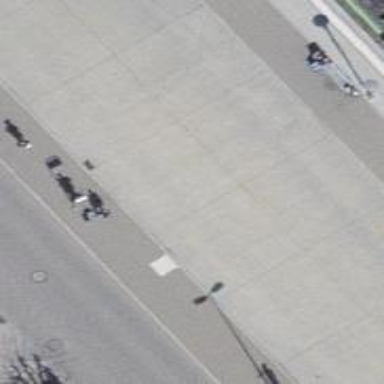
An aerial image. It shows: Bus stop with designated public transport stop position.